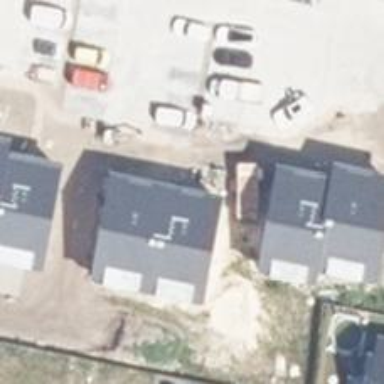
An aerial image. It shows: Roof that is black in color.